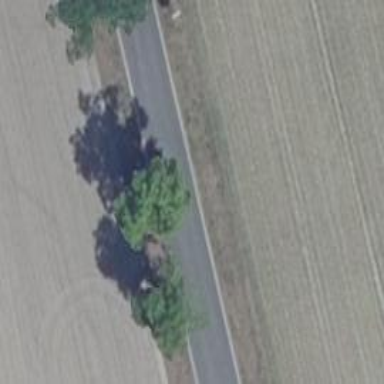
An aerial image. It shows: Deciduous broadleaved tree.